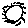
Label: sun